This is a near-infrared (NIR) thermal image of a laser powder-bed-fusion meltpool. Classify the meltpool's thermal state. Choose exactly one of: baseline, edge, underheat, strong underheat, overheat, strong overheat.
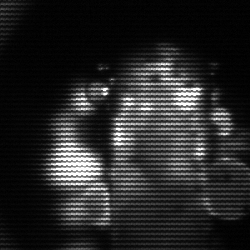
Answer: strong underheat